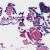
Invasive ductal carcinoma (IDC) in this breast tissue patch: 0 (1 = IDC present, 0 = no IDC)